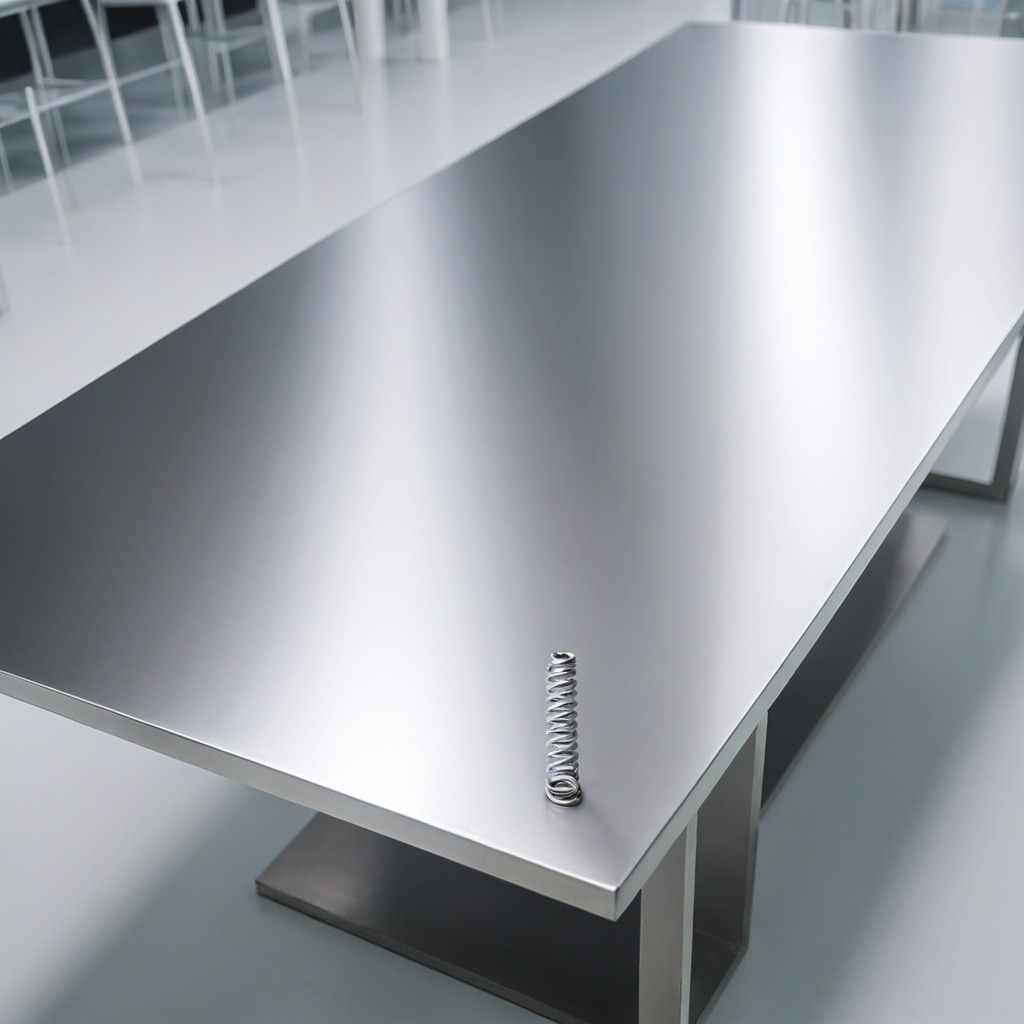
A coiled metal spring is lying on the stainless steel table.